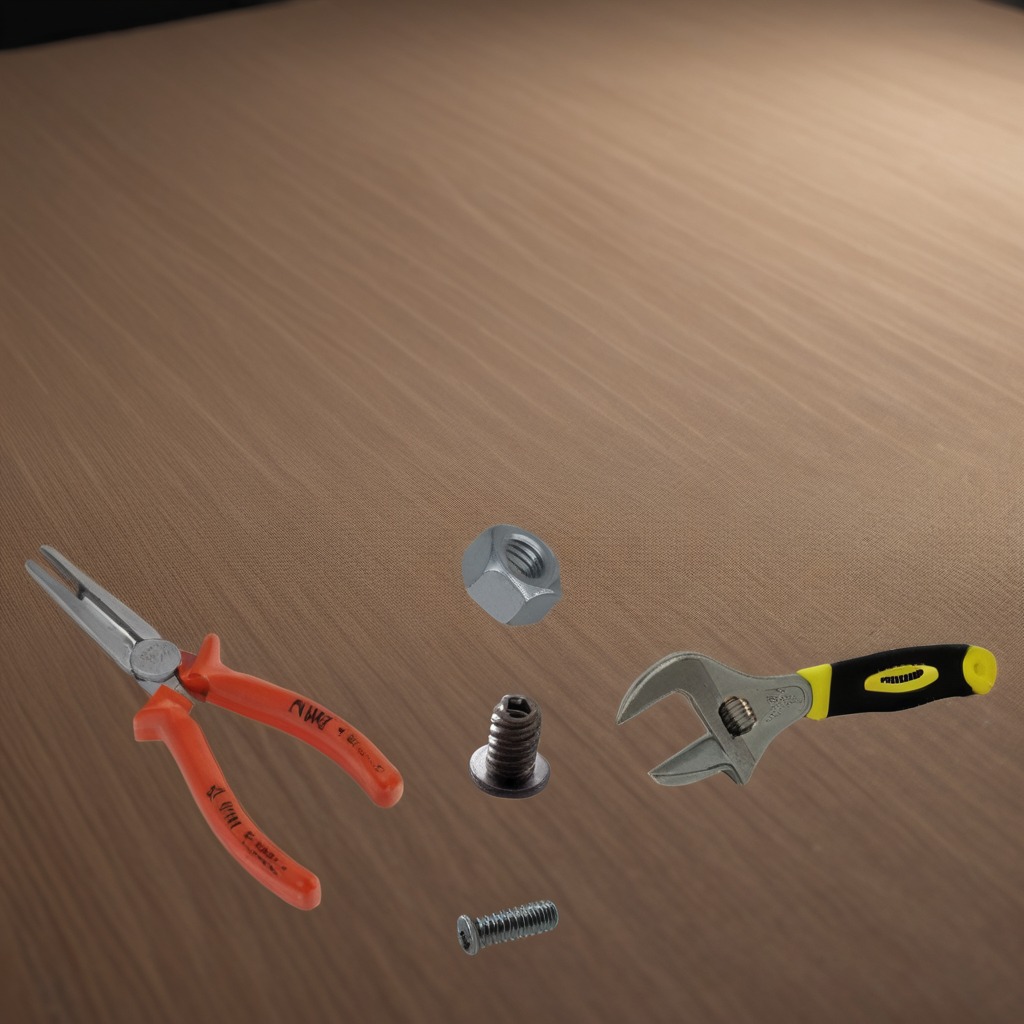
A metal machine screw, pliers, coiled metal spring, metal nut, and wrench lying on the wooden table